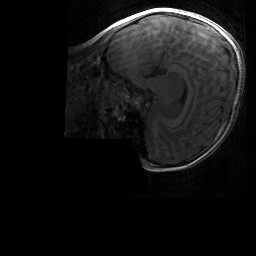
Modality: T1w
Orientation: sagittal
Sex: female
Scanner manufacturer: siemens
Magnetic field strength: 3 T
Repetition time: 1.9 s
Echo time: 0.00243 s